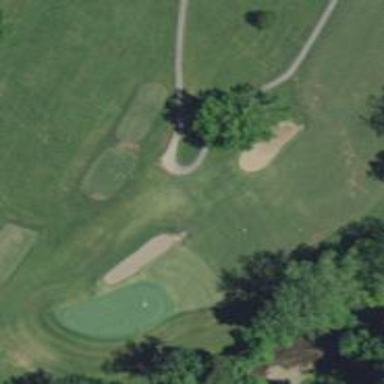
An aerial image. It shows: Pathway for golf carts.